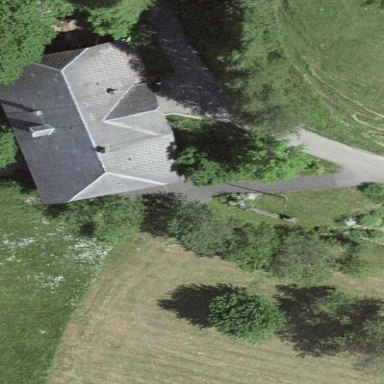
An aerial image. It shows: Farm building.